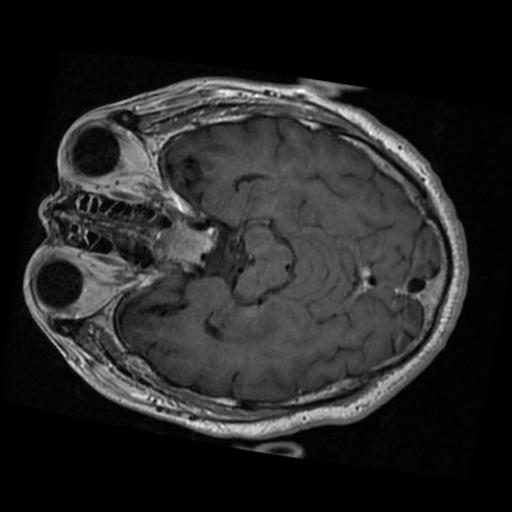
Label: brain_tumor